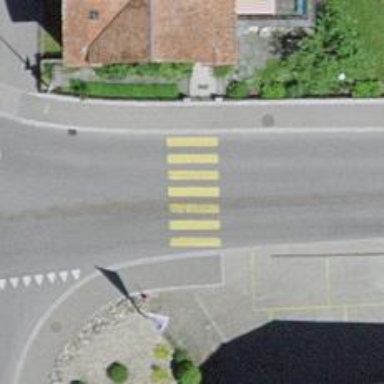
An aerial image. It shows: Uncontrolled zebra crossing on the road.